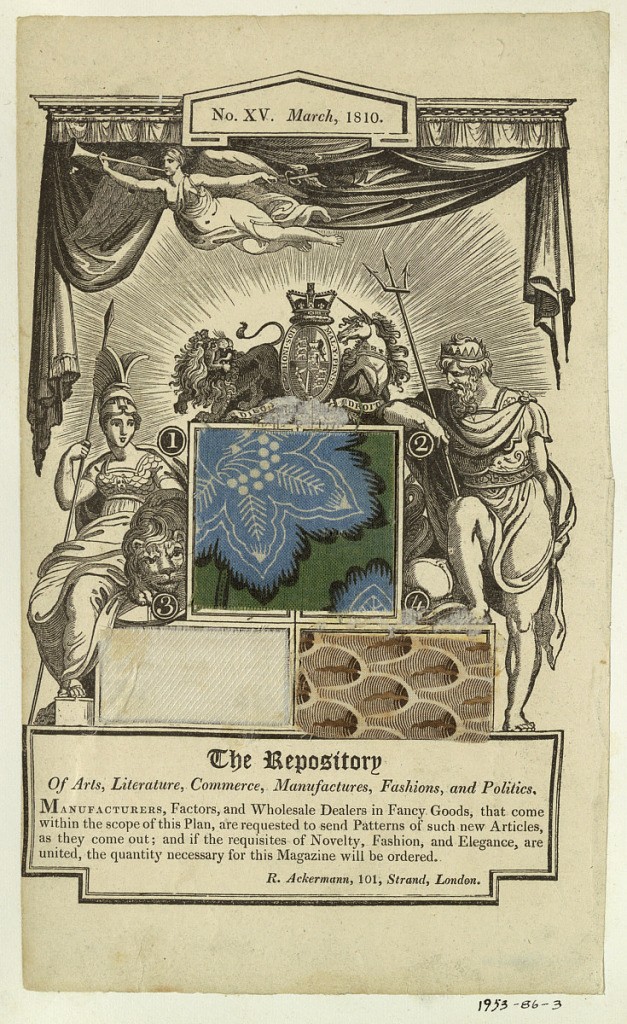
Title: Page from Ackermann's Repository
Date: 1810
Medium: paper, cotton, silk Technique: printed and glazed plain weave; plain weave with warp floats that form a diagonal rib pattern; printed plain weave
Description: Single printed page from Ackermann's Repository No. XV, March, 1810. Three textile samples are pasted on the center of the page. The largest is a printed and glazed cotton in blue, green and black. The other two samples are an off-white silk with diagonal ribbing, and cotton printed with a dark and light brown abstract design.